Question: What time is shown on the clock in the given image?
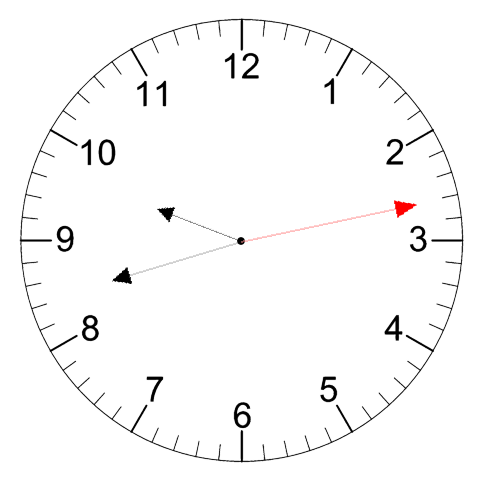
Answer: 09:42:13